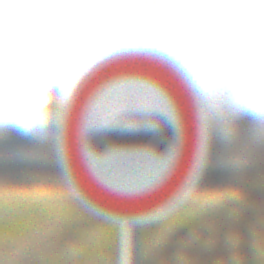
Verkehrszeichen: VerbotPersonenkraftwagen
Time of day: MorningAfternoon
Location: Outdoor (Nature)
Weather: Clear
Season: NotSpecified
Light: Natural